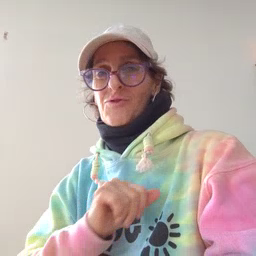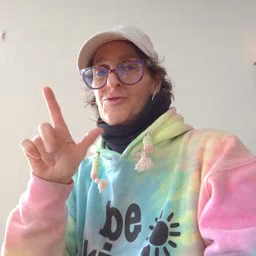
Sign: all